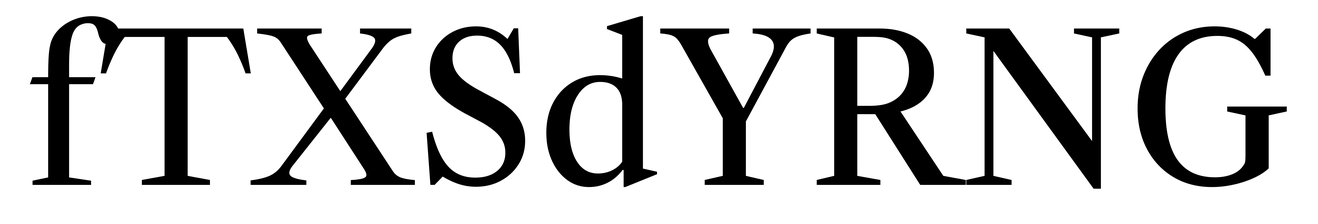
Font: LibreCaslonText_Regular